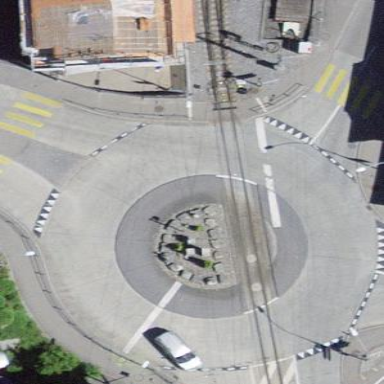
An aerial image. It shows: Secondary road with concrete surface leading to roundabout.